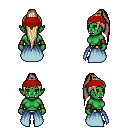
a pixel art fantasy rpg character, female body template, orc, green skin, overskirt, gold greaves, white blonde extra-long topknot hairstyle, red bandana, cloth bracers, black slippers, four views (front, back, left, right), 2x2 character sprite sheet, small pixel art, hard edges, no anti-aliasing